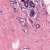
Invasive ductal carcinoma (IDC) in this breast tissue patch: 0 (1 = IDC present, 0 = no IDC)